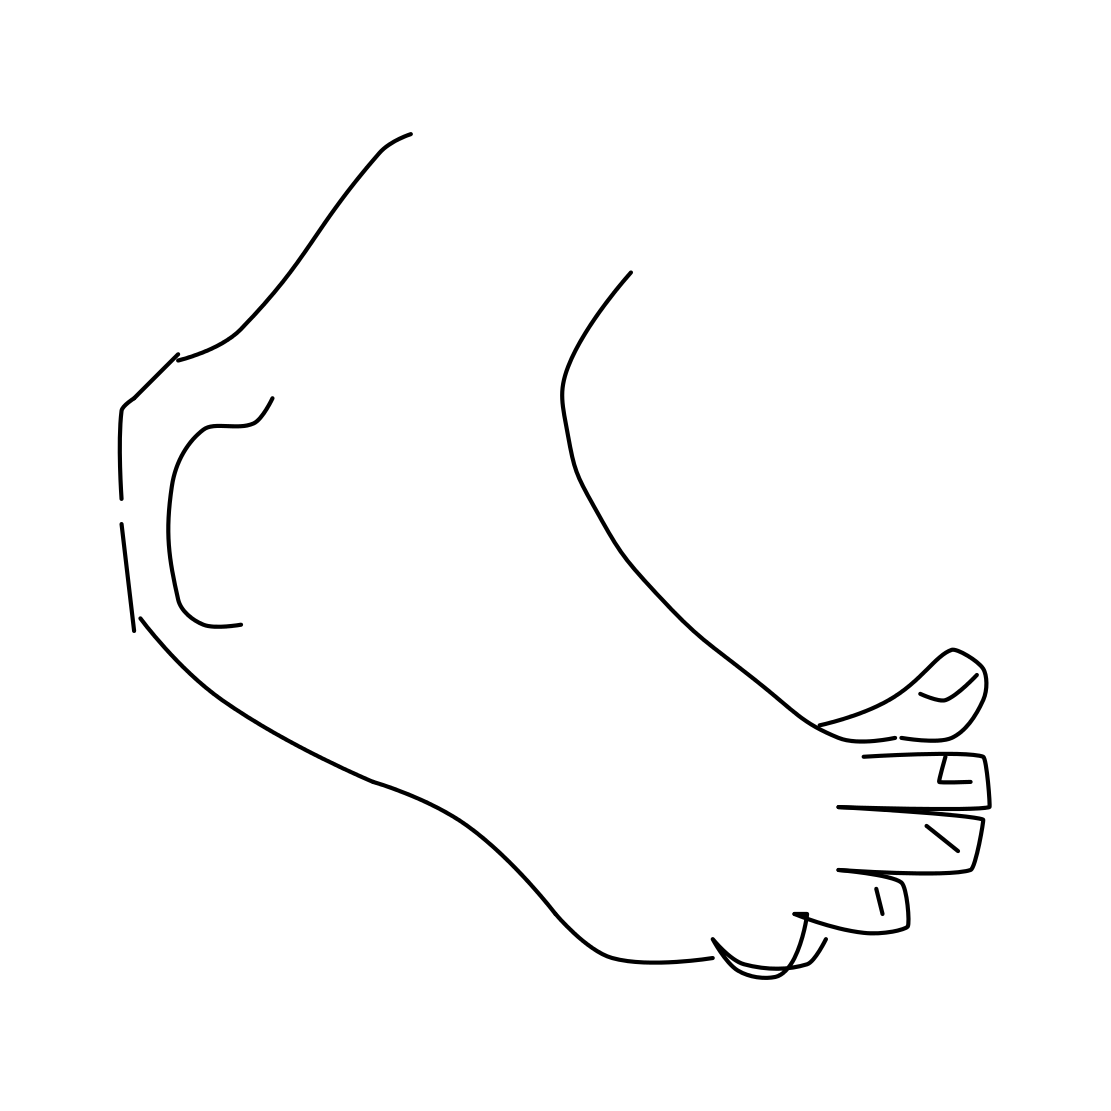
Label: foot